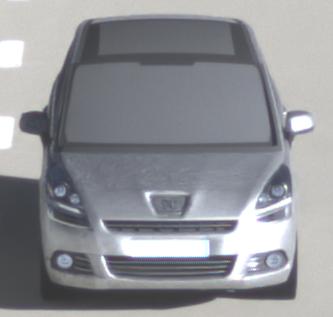
Make: Peugeot
Model: 5008 120 VTi
Detailed model: 5008 (I) Van
Model produced from: 2009/10
Model produced until: 2011/07
Doors: 5
Color: white
Road condition: dry road
Daytime: morning or afternoon
Contrast: high contrast